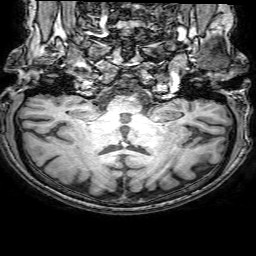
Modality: T1w
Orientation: sagittal
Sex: male
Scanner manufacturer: philips
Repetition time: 0.008209 s
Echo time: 0.00378 s